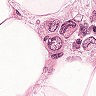
Metastatic tissue present: yes